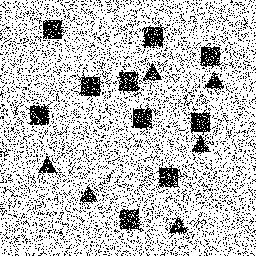
Squares: 10
Triangles: 6
Stars: 0
Total shapes: 16